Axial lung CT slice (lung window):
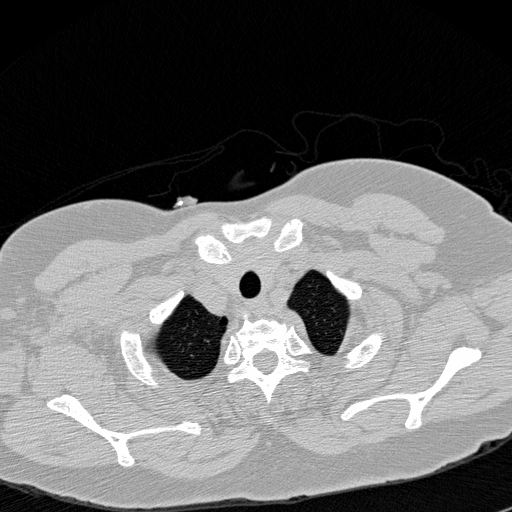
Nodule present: no